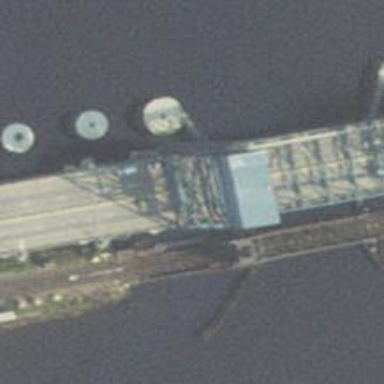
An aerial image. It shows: Bascule movable rail bridge.